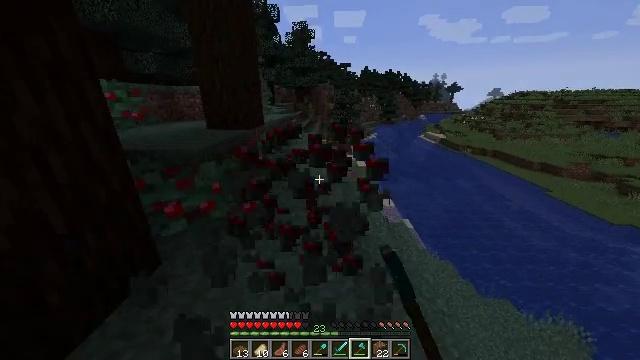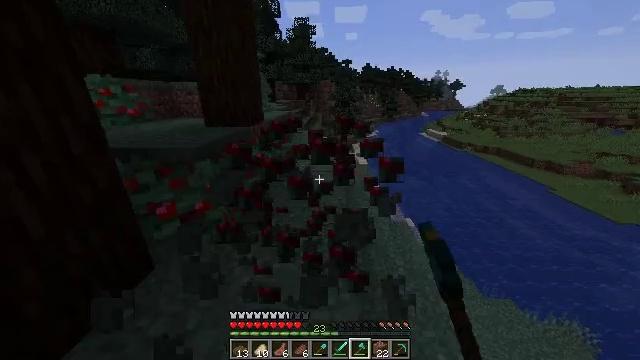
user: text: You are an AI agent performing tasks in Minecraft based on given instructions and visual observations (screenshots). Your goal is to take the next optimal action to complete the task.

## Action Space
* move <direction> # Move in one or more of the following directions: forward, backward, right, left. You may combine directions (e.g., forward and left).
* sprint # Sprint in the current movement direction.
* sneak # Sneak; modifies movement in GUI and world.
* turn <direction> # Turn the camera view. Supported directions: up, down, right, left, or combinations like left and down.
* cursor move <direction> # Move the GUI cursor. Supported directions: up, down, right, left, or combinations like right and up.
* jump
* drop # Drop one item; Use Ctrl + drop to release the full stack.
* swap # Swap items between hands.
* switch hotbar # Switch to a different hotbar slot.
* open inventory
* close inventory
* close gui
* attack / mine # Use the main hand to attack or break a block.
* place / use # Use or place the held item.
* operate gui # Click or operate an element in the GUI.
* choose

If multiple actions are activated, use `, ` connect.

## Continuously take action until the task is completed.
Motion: motion action
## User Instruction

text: Gather sweet berries from the bush.
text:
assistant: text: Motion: move forward, attack / mine
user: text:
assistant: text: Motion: attack / mine